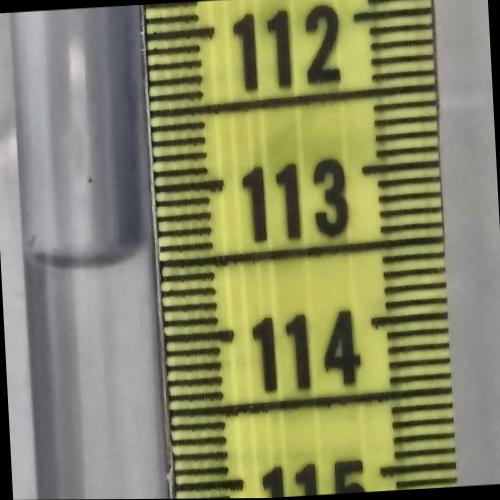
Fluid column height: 113.5 cm